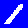
Digit: 1